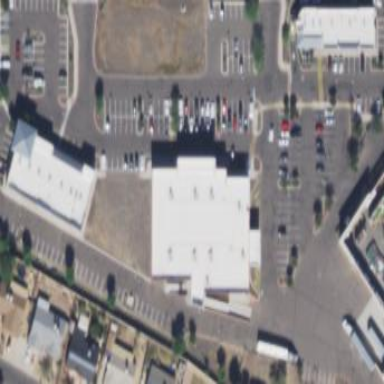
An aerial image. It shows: Building.